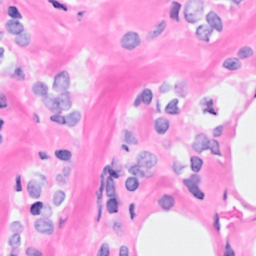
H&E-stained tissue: Breast